Question: In my Qt application, I want to add a new item dynamically into a listview. Besides I also used Signal & Slot to transfer data between forms so I have created 2 following forms:
'''
class MainWindow : public QMainWindow
{
Q_OBJECT
public:
explicit MainWindow(QWidget *parent = 0);
~MainWindow();
public slots:
void ReceivedData(QString item);
private slots:
void on_btnAdd_clicked();
void on_btnCancel_clicked();
private:
Ui::MainWindow *ui;
void SetUpListName();
};
'''
'''
class AddForm : public QDialog
{
Q_OBJECT
public:
explicit AddForm(QWidget *parent = 0);
~AddForm();
signals:
void SendData(QString item);
private slots:
void on_pushButton_clicked();
void on_pushButton_2_clicked();
private:
Ui::AddForm *ui;
MainWindow *main_window;
};
'''
'''
MainWindow::MainWindow(QWidget *parent) :
QMainWindow(parent),
ui(new Ui::MainWindow)
{
ui->setupUi(this);
SetUpListName();
}
MainWindow::~MainWindow()
{
delete ui;
}
void MainWindow::SetUpListName()
{
// Add 5 new elements
for (int i = 0; i < 5; i++) {
QString item = "Item " + QString::number(i);
ui->lwListItem->addItem(item);
}
}
void MainWindow::on_btnAdd_clicked()
{
// Open Add Form
AddForm add;
add.setModal(true);
add.exec();
}
void MainWindow::on_btnCancel_clicked()
{
this->close();
}
void MainWindow::ReceivedData(QString item)
{
// Check to receive data
qDebug() << "Item: " << item;
// Add a new item to list items
ui->lwListItem->addItem(item);
}
'''
'''
AddForm::AddForm(QWidget *parent) :
QDialog(parent),
ui(new Ui::AddForm)
{
ui->setupUi(this);
main_window = new MainWindow();
connect(this, SIGNAL(SendData(QString)), main_window, SLOT(ReceivedData(QString)));
}
AddForm::~AddForm()
{
delete ui;
}
void AddForm::on_pushButton_clicked()
{
// Send data via Signal & Slot
emit SendData(ui->txtName->text());
}
void AddForm::on_pushButton_2_clicked()
{
this->close();
}
'''
When I run the application, I got the data from form but the list view add this item.

Does someone have any solutions?
Thanks!
You can download my source code at <URL>
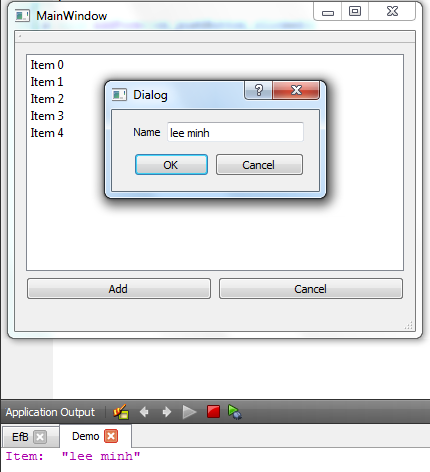
Answer: You are connecting the signal to the wrong object's slot. In the constructor of 'AddForm', you are creating a new 'MainWindow' and connecting the signal to it's slot which means that the signal does not reach your real 'MainWindow', and the 'ReceivedData' slot is adding the item to the wrong 'QListWidget'. What you should do is this:
'''
void MainWindow::on_btnAdd_clicked()
{
// Open Add Form
AddForm add;
connect(&add, SIGNAL(SendData(QString)), this, SLOT(ReceivedData(QString)));
add.setModal(true);
add.exec();
}
'''
and remove the creation of a new 'MainWindow' and corresponding 'connect' call from the constructor of 'AddForm'.